Question: I'm creating an app which contains a screen that shows a table view with custom cells. Each cell contains two labels and a subview, which further contains other subviews. I'm handling the click event on the cell to hide/show the subviews within the subview in the cell. How can I make it so that when I click on a single cell, the subview of all the cells will change?
It is like the Stock application in iPhone (using iOS 7), here is a screenshot:

As in the image above, when you click on any of the green box, all the boxes change to reflect the same type of value.
Please let me know if this approach is fine, or how this can be implemented.
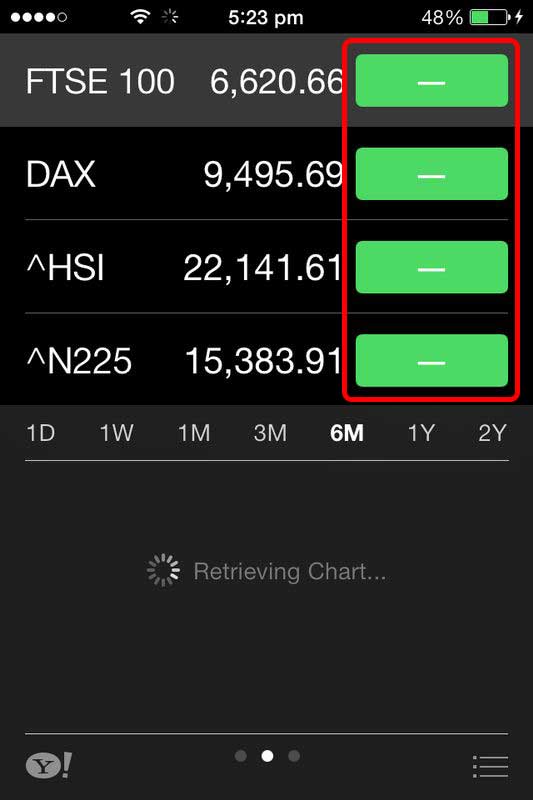
Answer: There are a couple ways of doing this. The first that comes to mind would be to handle the different states within the UITableViewCell subclass, and just reload the visible cells:
'''
[self.tableView reloadRowsAtIndexPaths:[self.tableView indexPathsForVisibleRows] withRowAnimation:UITableViewRowAnimationAutomatic];
'''
If you're looking for more control over the process though, this process could also be achieved by changing the state future cells should load into, and then calling a method on every visible cell. This would provide you with an easy way to have complete control over how the contents of the cell update.
'''
// Change flag for cell state then...
for (NSIndexPath *indexPath in [self.tableView indexPathsForVisibleRows]) {
if (condition) {
MyCellSubclass *cell = (MyCellSubclass *)[self.tableView cellForRowAtIndexPath:indexPath];
[cell someMethodWithArg:(id)state];
}
}
'''